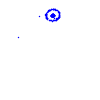
Particle: electron